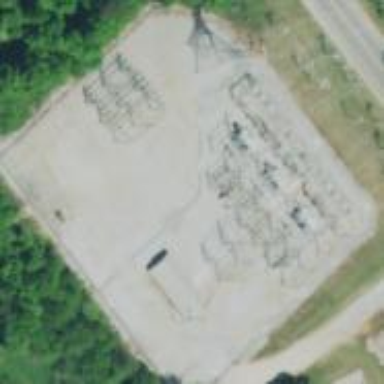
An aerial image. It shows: Distribution level power substation surrounded by fence.